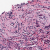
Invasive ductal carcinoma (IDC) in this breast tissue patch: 1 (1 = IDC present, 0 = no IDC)